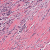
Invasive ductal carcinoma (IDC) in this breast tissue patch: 1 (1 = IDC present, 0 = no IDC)